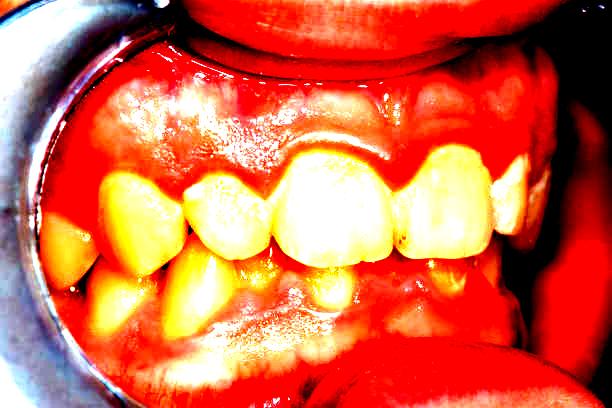
Condition: Gingivitis